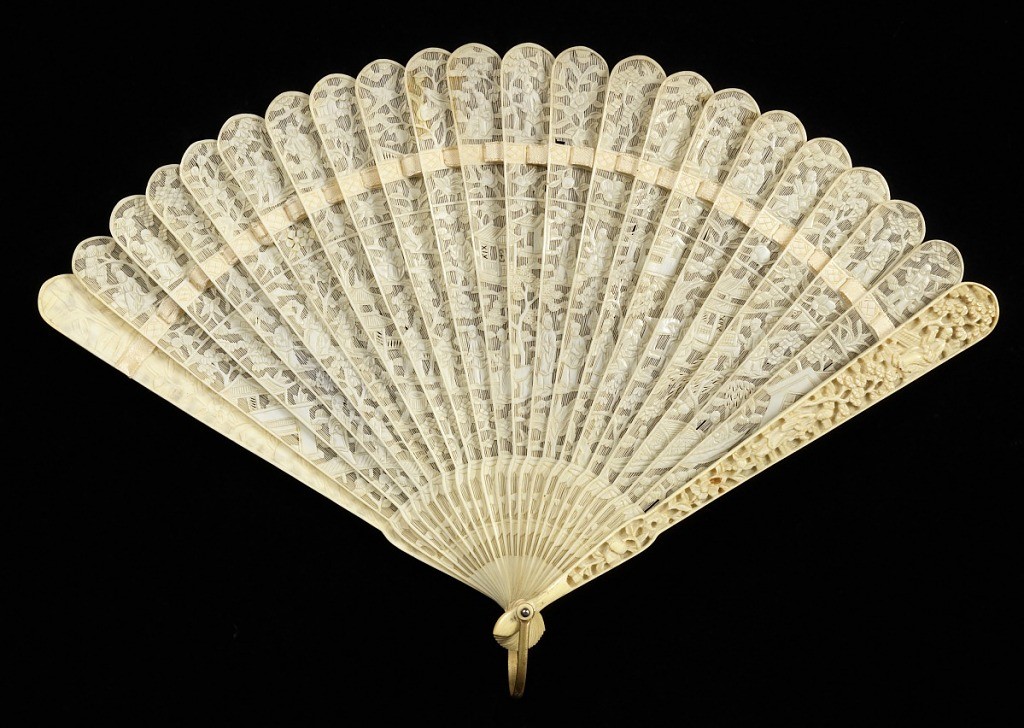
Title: Brisé fan
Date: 19th century
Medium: Ivory sticks carved à jour, silk ribbon
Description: Brisé fan. Ivory sticks carved à jour with scenes of male figures seated under trees and walking on paths. Houses and trees fill the surrounding areas.